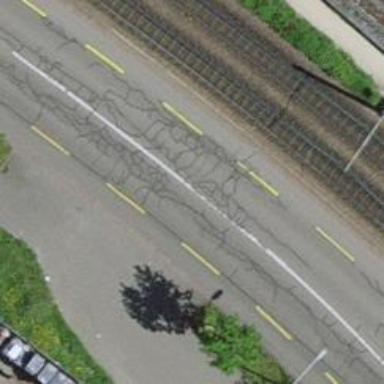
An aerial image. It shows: Asphalt secondary road with dedicated lane for cyclists on both sides.